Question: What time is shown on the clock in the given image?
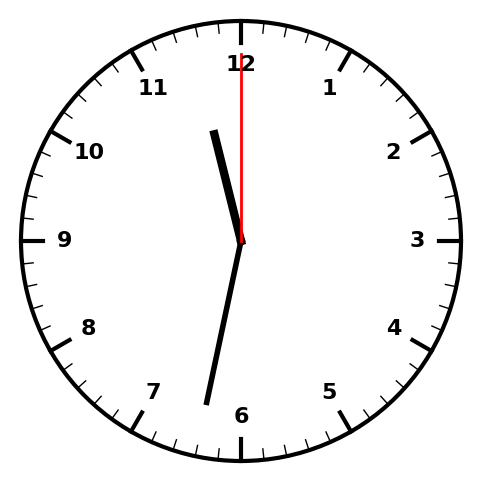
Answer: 11:32:00